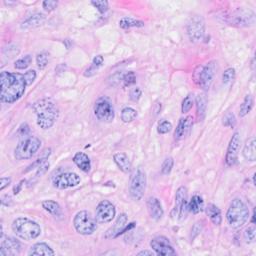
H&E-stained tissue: Breast